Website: walmart
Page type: customer-info-address
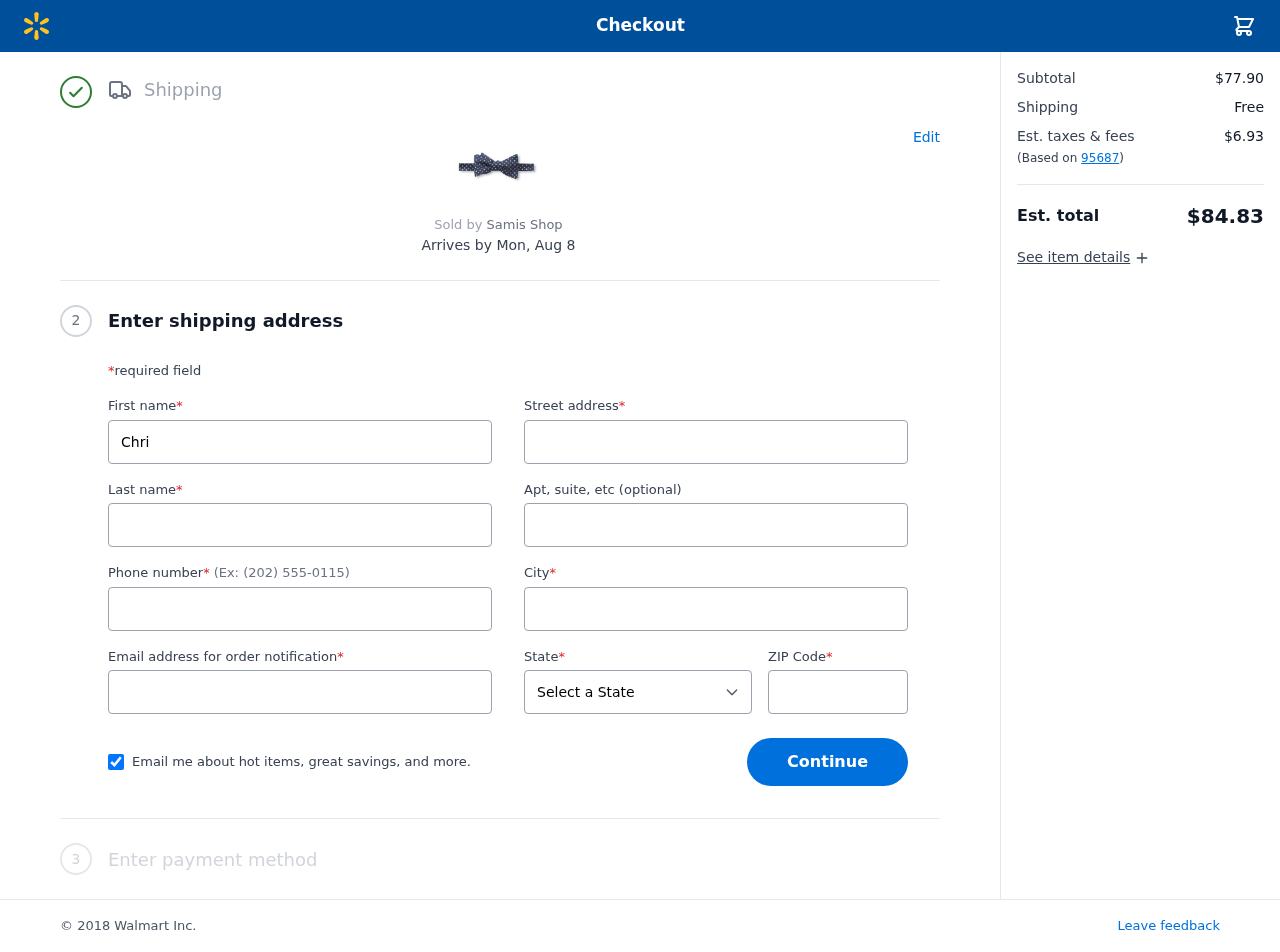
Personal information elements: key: PII_CITY
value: Walkerfort
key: PII_EMAIL
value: ctaylor@hotmail.com
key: PII_FIRSTNAME
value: Christina
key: PII_LASTNAME
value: Taylor
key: PII_PHONE
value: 8563133734
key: PII_POSTCODE
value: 95687
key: PII_STATE
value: Wisconsin
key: PII_STREET
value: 373 Munoz Corners Apt. 203
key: PII_STREET2
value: Apt. 792
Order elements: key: ORDER_DELIVERY_DATE
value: Mon, Aug 8
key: ORDER_SUBTOTAL
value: $77.90
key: ORDER_SHIPPING_COST
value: Free
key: ORDER_TAX
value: $6.93
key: ORDER_TOTAL
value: $84.83